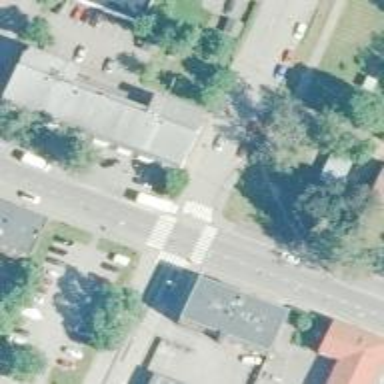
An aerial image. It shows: Asphalt cycleway with crossing.